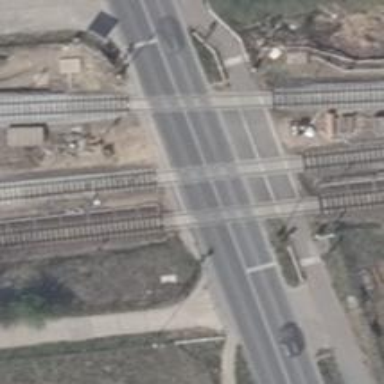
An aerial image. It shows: Level crossing with light signals and saltire markings.